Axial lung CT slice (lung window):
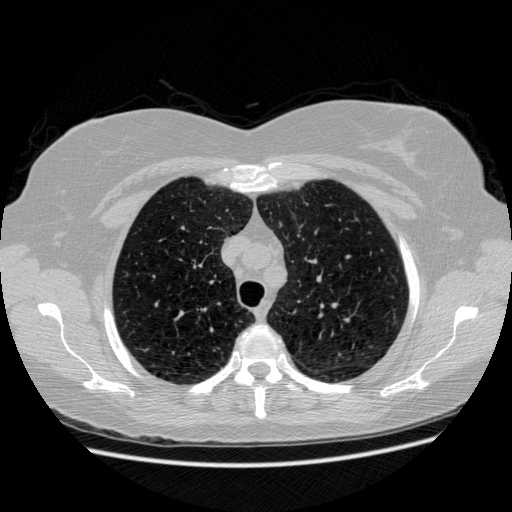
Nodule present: no